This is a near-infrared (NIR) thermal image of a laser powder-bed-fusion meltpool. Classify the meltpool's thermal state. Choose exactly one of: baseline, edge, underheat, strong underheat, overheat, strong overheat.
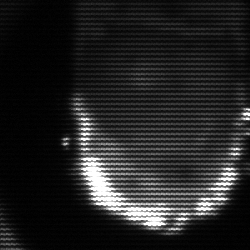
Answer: baseline